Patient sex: M
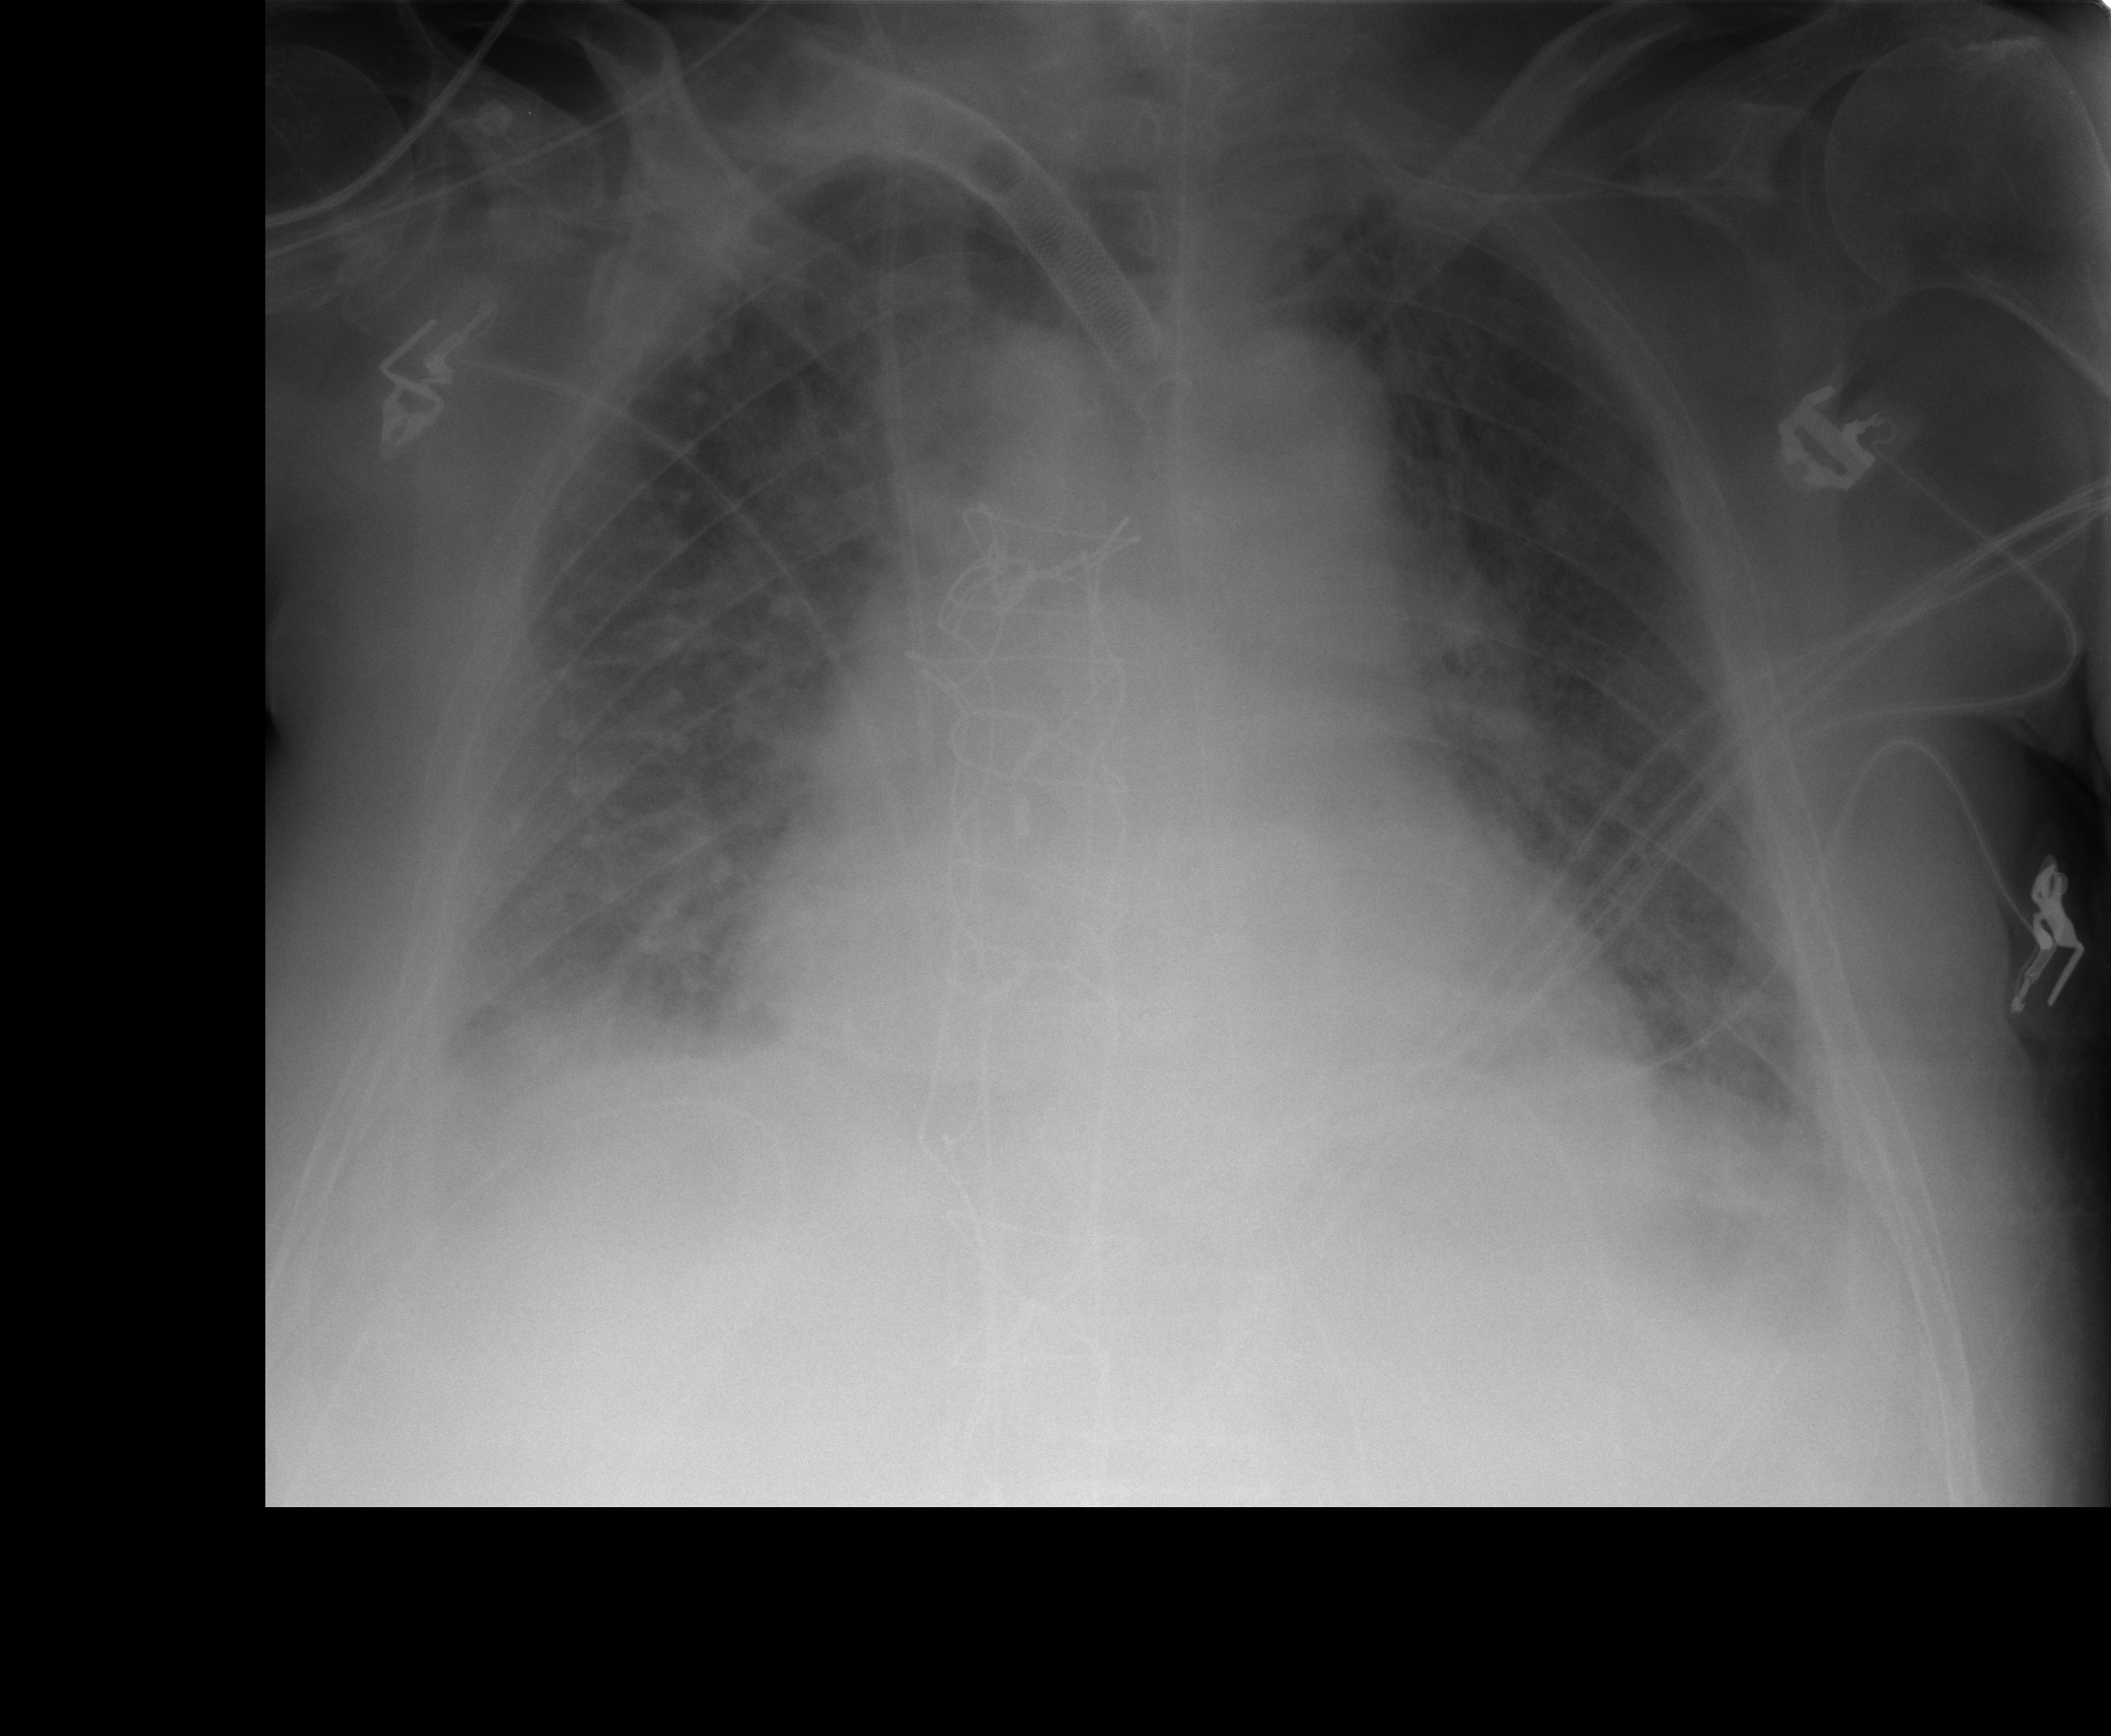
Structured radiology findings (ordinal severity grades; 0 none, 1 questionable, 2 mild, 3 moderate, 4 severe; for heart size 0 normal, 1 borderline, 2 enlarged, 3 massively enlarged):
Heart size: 2
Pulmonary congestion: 2
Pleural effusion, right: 2
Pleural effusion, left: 2
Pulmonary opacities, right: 1
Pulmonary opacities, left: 1
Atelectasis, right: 2
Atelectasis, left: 2